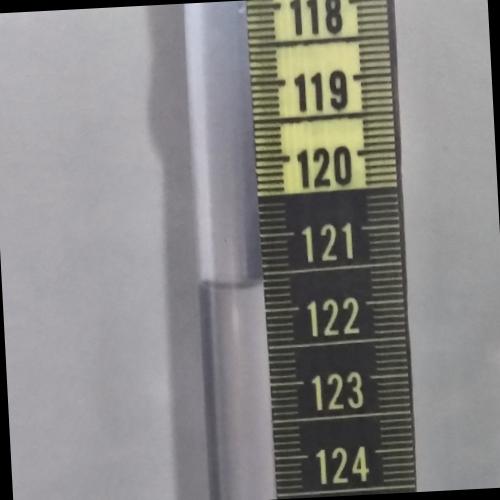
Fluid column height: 121.7 cm